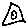
Label: triangle